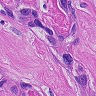
Metastatic tissue present: yes